Question: I have downloaded Xcode 10 beta2 and rebuild my project, codes such as:
'''
let someView = UIView()
'''
come up with the following error:
'Cannot invoke initializer for type 'UIView' with no arguments'

Pretty strange. Has anybody encountered those building errors when using Xcode 10 beta2?
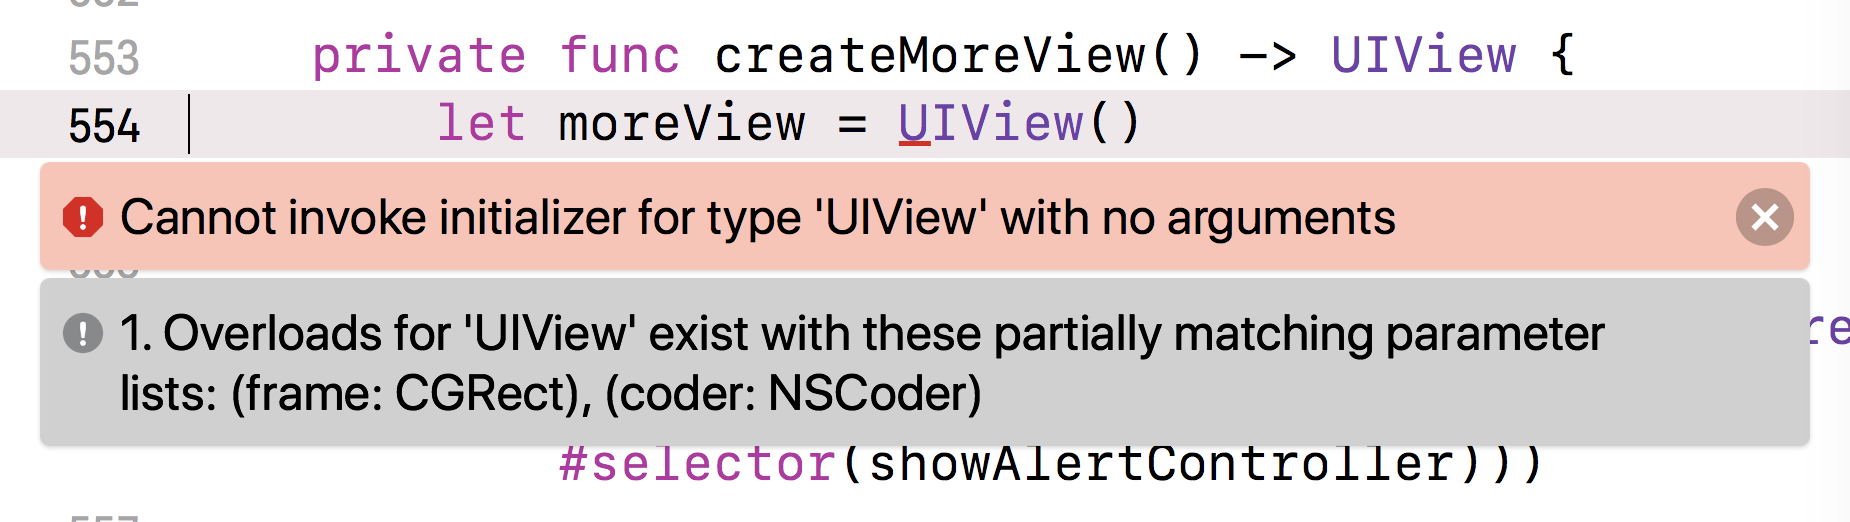
Answer: After hours of debugging I have finally found the problem.
I use a pod <URL>, after upgrading it to a new version those errors have gone.
<URL>
See this <URL>.